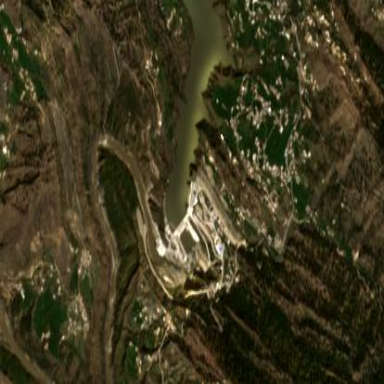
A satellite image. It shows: Power plant.